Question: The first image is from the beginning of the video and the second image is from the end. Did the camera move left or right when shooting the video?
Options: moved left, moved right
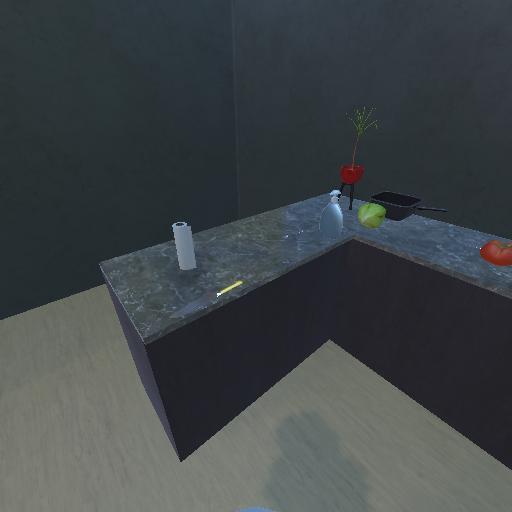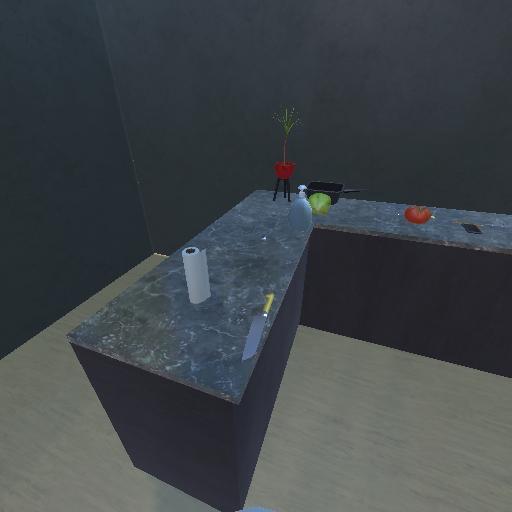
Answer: moved left